Field crop: maize
Growth stage: 2
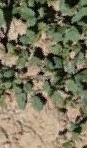
Species: convolvulus